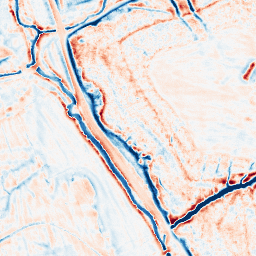
Category: edge_preserving
Decomposition family: bilateral
Decomposition parameters: d: 15
sigma_color: 75
sigma_space: 75
Upsampling method: quintic
Upsampling parameters: scale: 8
Upsampling scale: 8